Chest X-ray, AP view. Patient: 28 years old, sex M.
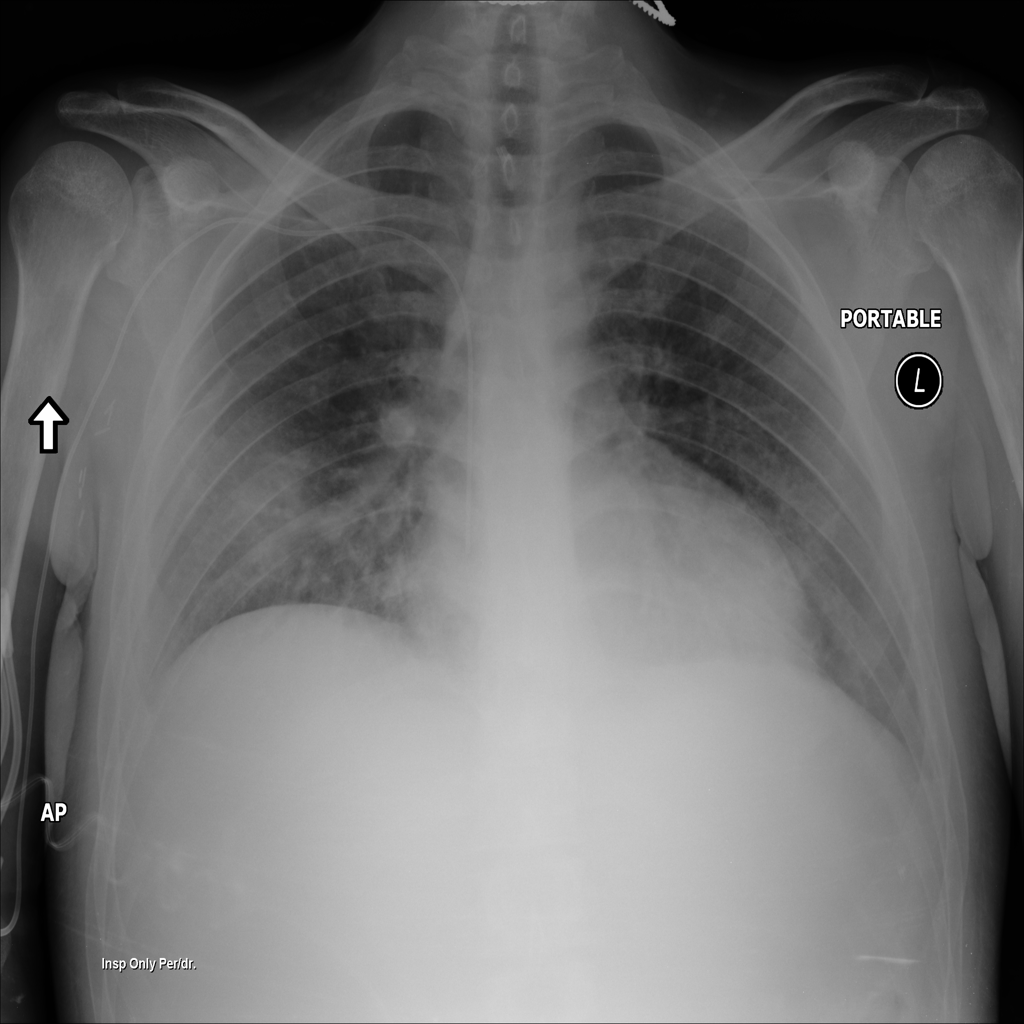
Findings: No Finding